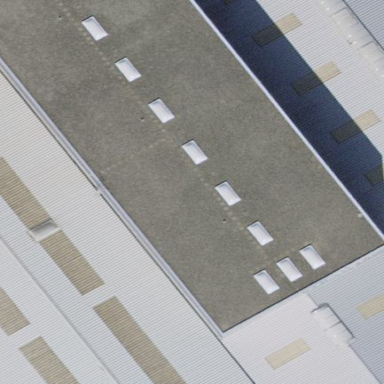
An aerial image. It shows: Industrial building.